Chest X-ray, PA view. Patient: 19 years old, sex M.
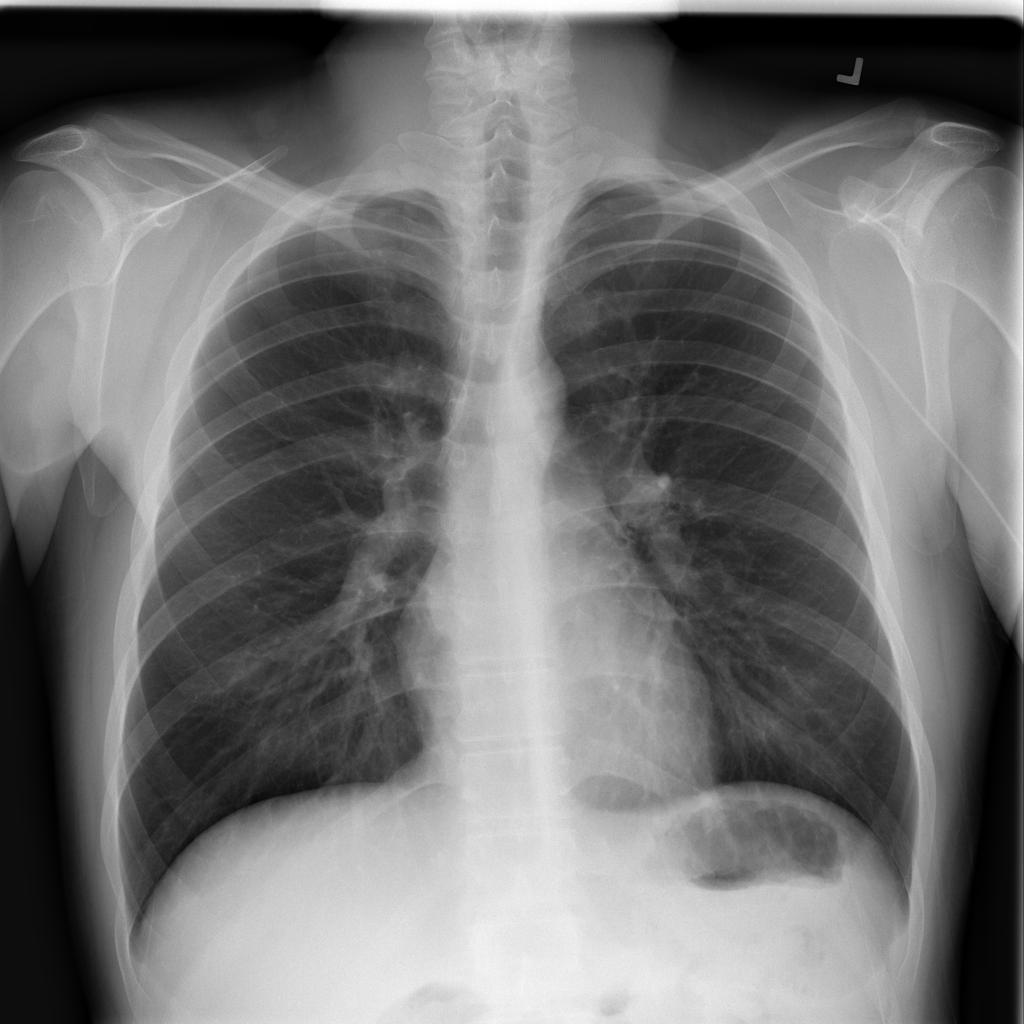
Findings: No Finding